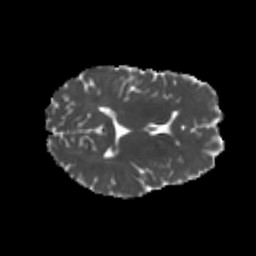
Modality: MD
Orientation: axial
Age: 25
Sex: female
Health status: healthy
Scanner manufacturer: philips
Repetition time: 7.39 s
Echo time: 0.08599 s